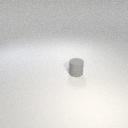
small gray rubber cylinder